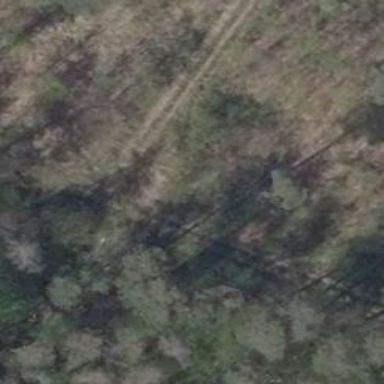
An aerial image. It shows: Grassy track with grade5 tracktype.